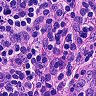
Metastatic tissue present: no